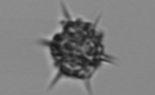
Label: Dictyocha